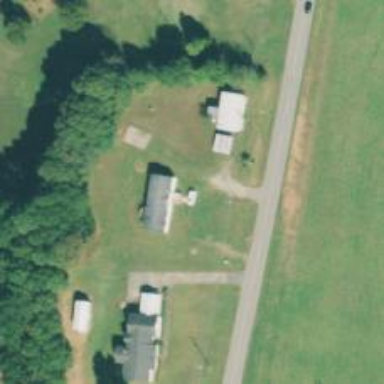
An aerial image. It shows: Driveway leading to service road.